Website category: book
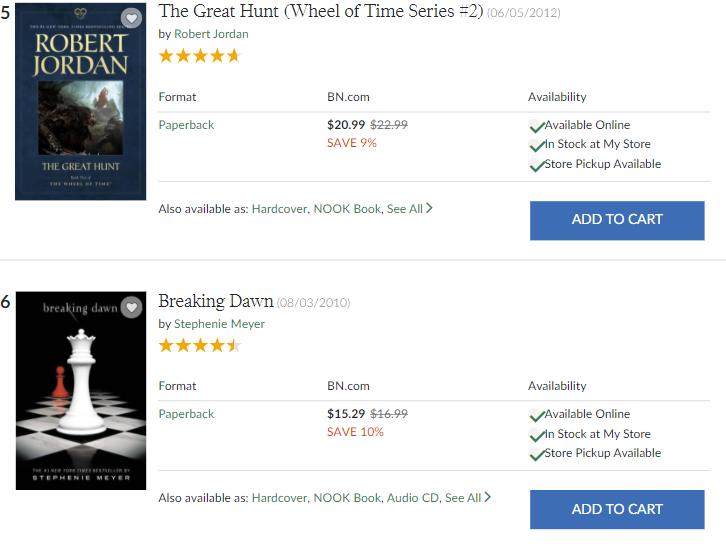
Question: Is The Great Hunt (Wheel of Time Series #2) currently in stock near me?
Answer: yes

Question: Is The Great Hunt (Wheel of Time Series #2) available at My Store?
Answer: yes

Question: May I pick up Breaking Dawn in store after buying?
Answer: yes

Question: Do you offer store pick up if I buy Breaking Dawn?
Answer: yes

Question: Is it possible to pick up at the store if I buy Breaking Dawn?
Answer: yes

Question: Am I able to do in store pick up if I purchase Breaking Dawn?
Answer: yes

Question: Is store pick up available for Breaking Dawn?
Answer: yes

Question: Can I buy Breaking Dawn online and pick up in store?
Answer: yes